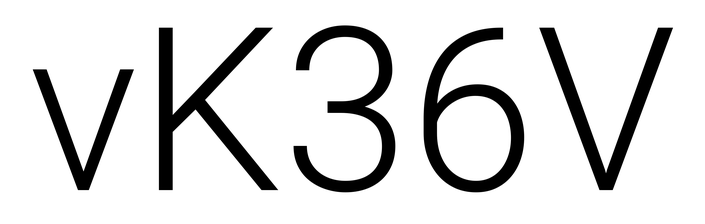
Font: Roboto_Light